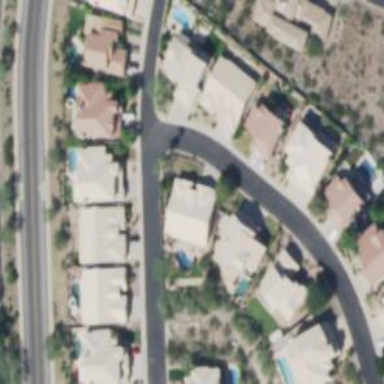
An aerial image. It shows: Residential road with asphalt surface.